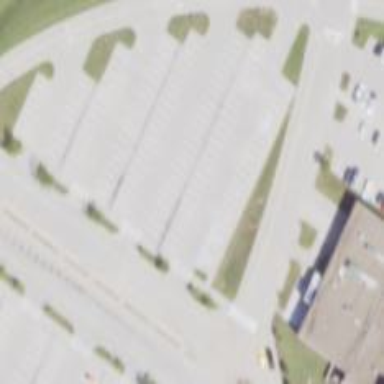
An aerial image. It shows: Parking space.